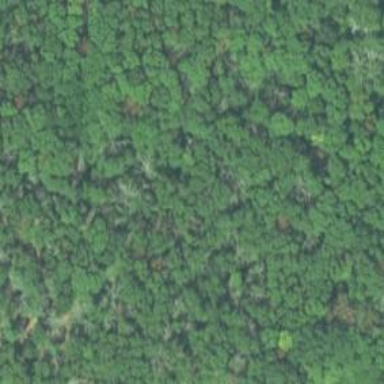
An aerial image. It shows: Mixed leaf woodland.